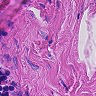
Metastatic tissue present: no